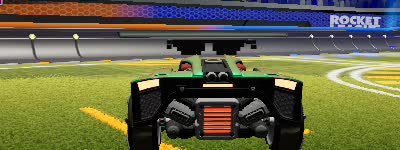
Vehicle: breakout